Question: I am trying to make a simple grid of 5 columns and 11 rows of squares with regular spacing between them that will work on all the resolutions. As you can see in the image I get squares alright (in red) but there is space between the rows. When I click on this "empty" space a button gets selected. Which is strange, as if there was some invisible margins or paddings on top and bottom of the button.
'''
<ScrollViewer x:Name="myScrollViewer">
<Grid x:Name="aGrid" Background="#FF8AC731" >
<Grid.ColumnDefinitions>
<ColumnDefinition Width="*" x:Name="aColumn"/>
<ColumnDefinition Width="*"/>
<ColumnDefinition Width="*"/>
<ColumnDefinition Width="*"/>
<ColumnDefinition Width="*"/>
</Grid.ColumnDefinitions>
<Grid.RowDefinitions>
<RowDefinition MinHeight="50" x:Name="aRow" />
<RowDefinition MinHeight="{Binding ActualWidth, ElementName=aColumn}"/>
<RowDefinition MinHeight="{Binding ActualWidth, ElementName=aColumn}"/>
<RowDefinition MinHeight="{Binding ActualWidth, ElementName=aColumn}"/>
<RowDefinition MinHeight="{Binding ActualWidth, ElementName=aColumn}"/>
<RowDefinition MinHeight="{Binding ActualWidth, ElementName=aColumn}"/>
<RowDefinition MinHeight="{Binding ActualWidth, ElementName=aColumn}"/>
<RowDefinition MinHeight="{Binding ActualWidth, ElementName=aColumn}"/>
<RowDefinition MinHeight="{Binding ActualWidth, ElementName=aColumn}"/>
<RowDefinition MinHeight="{Binding ActualWidth, ElementName=aColumn}"/>
<RowDefinition MinHeight="{Binding ActualWidth, ElementName=aColumn}"/>
</Grid.RowDefinitions>
<!-- **********First Column**************-->
<!-- a-->
<Button Grid.Row="0" Grid.Column="0" Background="#FFF32929" BorderThickness="0" HorizontalAlignment="Stretch" VerticalAlignment="Stretch" MinWidth="50" Padding="0" Margin="1" >
<Image Grid.Column="0" Grid.Row="0" Source="Assets/hiraganas/hiragana-bold-table_01 a.png" Canvas.ZIndex="100"/>
</Button>
'''
...

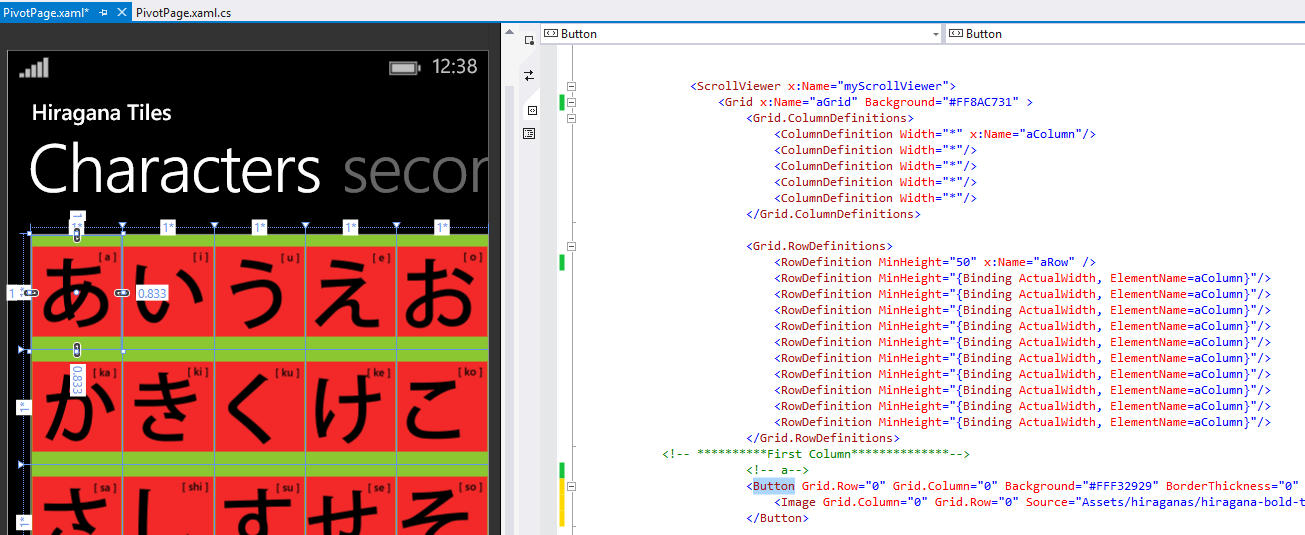
Answer: Yes, there are indeed margins on the standard button.
You can apply a custom style to your buttons.
The following button style has no margins, and works in WP7 (it might need tweaking for WP8.) Put it in your app.xaml and then set the style when you use the button with Style="{StaticResource CustomButtonStyle}"
'''
<Application.Resources>
<Style x:Key="CustomButtonStyle" TargetType="Button">
<Setter Property="Background" Value="Transparent"/>
<Setter Property="BorderBrush" Value="{StaticResource PhoneForegroundBrush}"/>
<Setter Property="Foreground" Value="{StaticResource PhoneForegroundBrush}"/>
<Setter Property="BorderThickness" Value="{StaticResource PhoneBorderThickness}"/>
<Setter Property="FontFamily" Value="{StaticResource PhoneFontFamilySemiBold}"/>
<Setter Property="FontSize" Value="{StaticResource PhoneFontSizeMediumLarge}"/>
<Setter Property="Padding" Value="0"/>
<Setter Property="Template">
<Setter.Value>
<ControlTemplate TargetType="Button">
<Grid Background="Transparent">
<VisualStateManager.VisualStateGroups>
<VisualStateGroup x:Name="CommonStates">
<VisualState x:Name="Normal"/>
<VisualState x:Name="MouseOver"/>
<VisualState x:Name="Pressed">
<Storyboard>
<ObjectAnimationUsingKeyFrames Storyboard.TargetProperty="Foreground" Storyboard.TargetName="ContentContainer">
<DiscreteObjectKeyFrame KeyTime="0" Value="{StaticResource PhoneBackgroundBrush}"/>
</ObjectAnimationUsingKeyFrames>
<ObjectAnimationUsingKeyFrames Storyboard.TargetProperty="Background" Storyboard.TargetName="ButtonBackground">
<DiscreteObjectKeyFrame KeyTime="0" Value="{StaticResource PhoneForegroundBrush}"/>
</ObjectAnimationUsingKeyFrames>
<ObjectAnimationUsingKeyFrames Storyboard.TargetProperty="BorderBrush" Storyboard.TargetName="ButtonBackground">
<DiscreteObjectKeyFrame KeyTime="0" Value="{StaticResource PhoneForegroundBrush}"/>
</ObjectAnimationUsingKeyFrames>
</Storyboard>
</VisualState>
<VisualState x:Name="Disabled">
<Storyboard>
<ObjectAnimationUsingKeyFrames Storyboard.TargetProperty="Foreground" Storyboard.TargetName="ContentContainer">
<DiscreteObjectKeyFrame KeyTime="0" Value="{StaticResource PhoneDisabledBrush}"/>
</ObjectAnimationUsingKeyFrames>
<ObjectAnimationUsingKeyFrames Storyboard.TargetProperty="BorderBrush" Storyboard.TargetName="ButtonBackground">
<DiscreteObjectKeyFrame KeyTime="0" Value="{StaticResource PhoneDisabledBrush}"/>
</ObjectAnimationUsingKeyFrames>
<ObjectAnimationUsingKeyFrames Storyboard.TargetProperty="Background" Storyboard.TargetName="ButtonBackground">
<DiscreteObjectKeyFrame KeyTime="0" Value="Transparent"/>
</ObjectAnimationUsingKeyFrames>
</Storyboard>
</VisualState>
</VisualStateGroup>
</VisualStateManager.VisualStateGroups>
<Border x:Name="ButtonBackground" BorderBrush="{TemplateBinding BorderBrush}" BorderThickness="{TemplateBinding BorderThickness}" Background="{TemplateBinding Background}" CornerRadius="0" Margin="0">
<ContentControl x:Name="ContentContainer" ContentTemplate="{TemplateBinding ContentTemplate}" Content="{TemplateBinding Content}" Foreground="{TemplateBinding Foreground}" HorizontalContentAlignment="{TemplateBinding HorizontalContentAlignment}" Padding="{TemplateBinding Padding}" VerticalContentAlignment="{TemplateBinding VerticalContentAlignment}"/>
</Border>
</Grid>
</ControlTemplate>
</Setter.Value>
</Setter>
</Style>
</Application.Resources>
'''